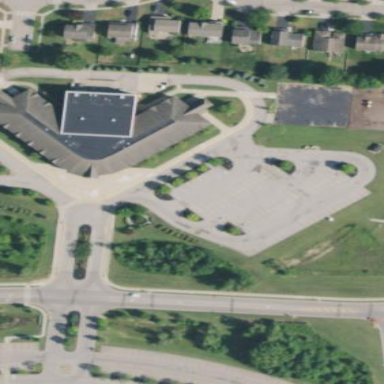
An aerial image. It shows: Parking area.